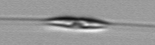
Label: Cylindrotheca